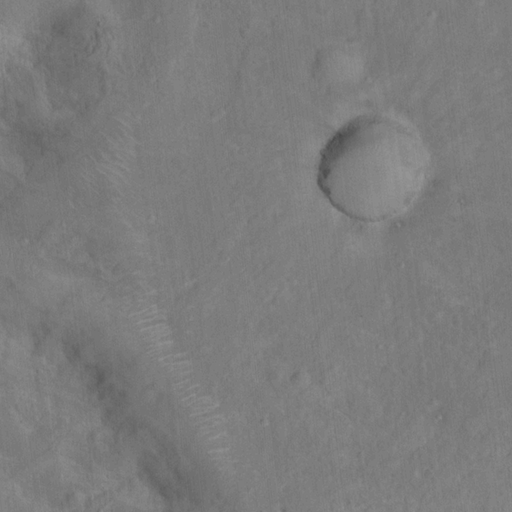
Classes present: Background, Cone